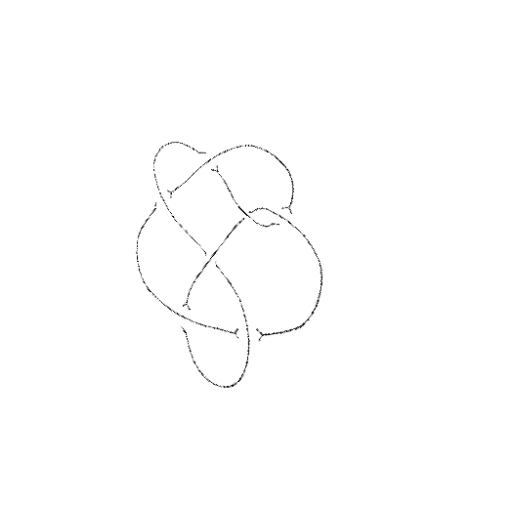
Crossing number: 7